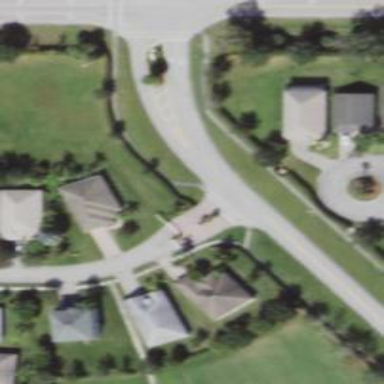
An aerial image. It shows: Marked crossing on the road.